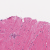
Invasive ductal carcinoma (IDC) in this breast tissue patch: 0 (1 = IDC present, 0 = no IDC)